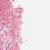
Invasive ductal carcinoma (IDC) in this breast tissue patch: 0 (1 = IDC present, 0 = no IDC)